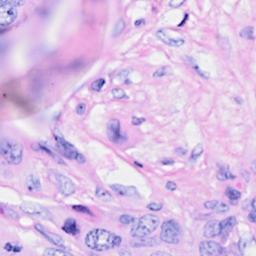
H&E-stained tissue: Breast